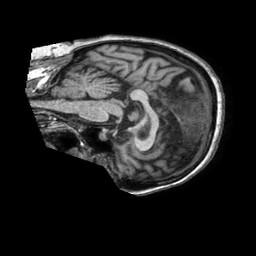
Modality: T1w
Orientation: sagittal
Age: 70
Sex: female
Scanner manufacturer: philips
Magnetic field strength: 1.5 T
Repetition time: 0.007239 s
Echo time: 0.003279 s